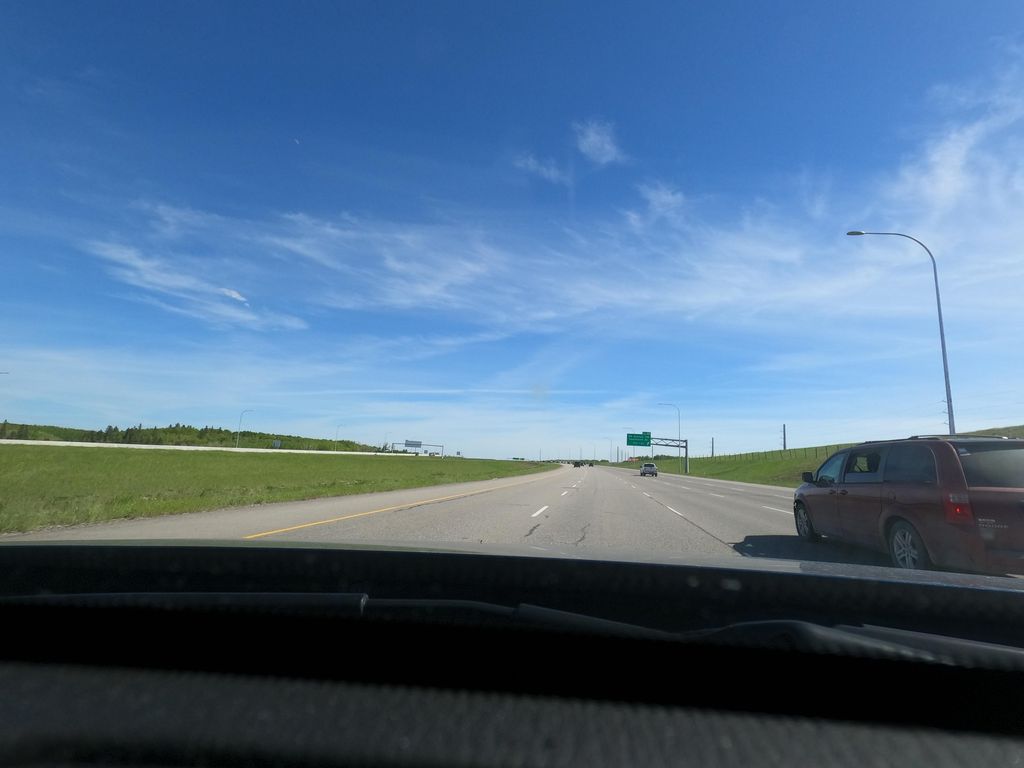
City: calgary